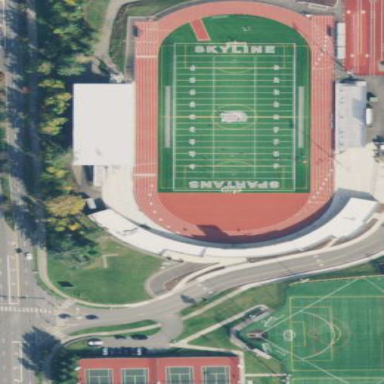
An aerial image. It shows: American football pitch with artificial turf surface for leisure land.